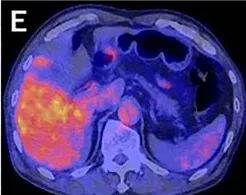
Gd-EOB-DTPA enhanced MRI of this patient. (E) FDG-PET CT examination at liver biopsy. No abnormal FDG uptake was detected.
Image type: radiology (pet)